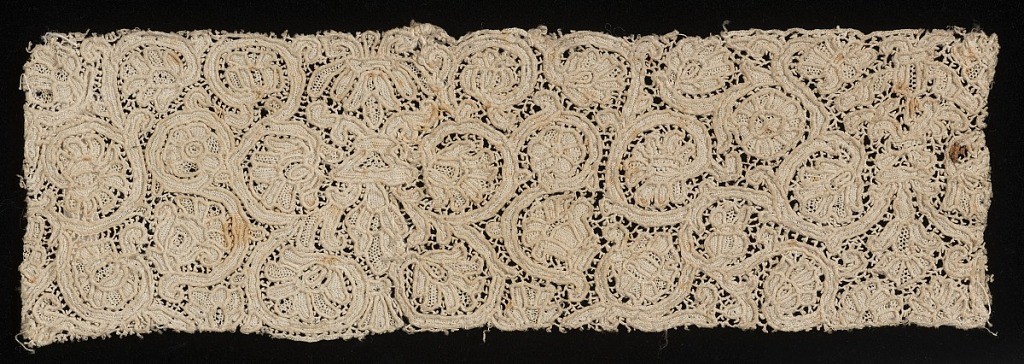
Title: Band
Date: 16th–17th century
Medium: Technique: needle lace (punto in aria)
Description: Band fragment, densely worked, with a tight scrolling vine.